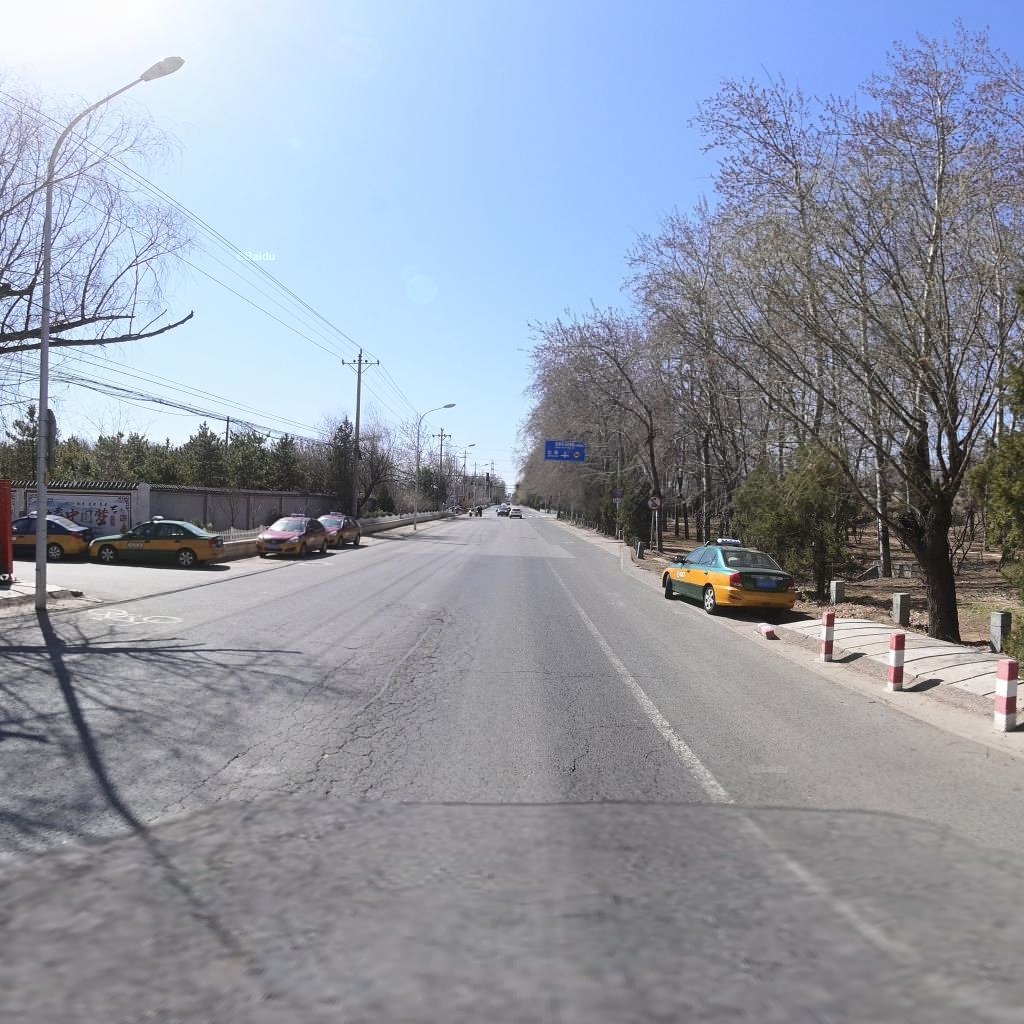
Region: Chaoyang
Road damage annotations: transverse crack, alligator crack, alligator crack